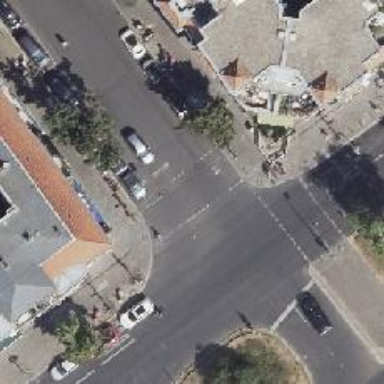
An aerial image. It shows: Asphalt footway with crossing controlled by traffic signals.